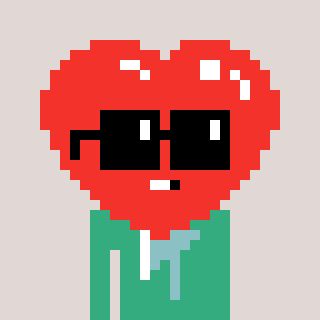
a pixel art character with square black sunglasses, a heart-shaped head and a teal-colored body on a warm background